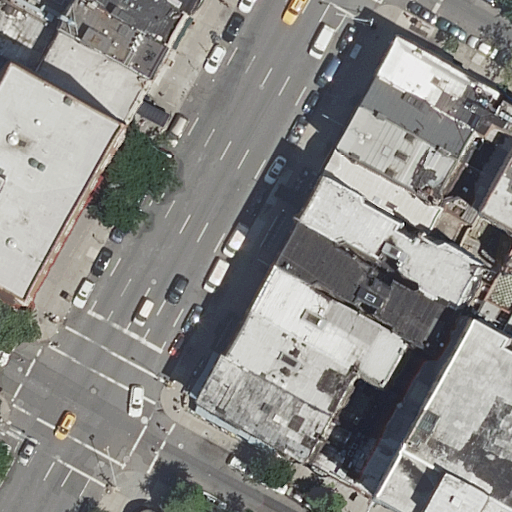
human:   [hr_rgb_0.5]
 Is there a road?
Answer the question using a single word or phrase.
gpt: yes

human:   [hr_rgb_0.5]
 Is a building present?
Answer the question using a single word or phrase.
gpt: yes

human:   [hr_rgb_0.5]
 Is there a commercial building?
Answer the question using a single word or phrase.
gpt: no

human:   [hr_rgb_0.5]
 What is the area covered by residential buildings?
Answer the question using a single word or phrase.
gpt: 4325m2

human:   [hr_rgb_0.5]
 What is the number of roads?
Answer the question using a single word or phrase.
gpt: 4

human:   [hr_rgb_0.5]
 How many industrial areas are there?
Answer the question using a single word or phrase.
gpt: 1

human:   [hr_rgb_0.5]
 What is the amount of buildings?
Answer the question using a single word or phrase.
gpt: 19

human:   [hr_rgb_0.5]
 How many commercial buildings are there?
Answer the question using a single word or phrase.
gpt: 0

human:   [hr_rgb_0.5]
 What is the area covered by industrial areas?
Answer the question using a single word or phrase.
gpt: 1616m2

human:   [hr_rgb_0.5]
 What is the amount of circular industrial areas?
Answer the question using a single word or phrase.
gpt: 0

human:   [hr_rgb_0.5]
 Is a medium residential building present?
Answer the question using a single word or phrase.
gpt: yes

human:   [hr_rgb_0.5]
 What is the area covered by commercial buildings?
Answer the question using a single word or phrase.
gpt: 0m2

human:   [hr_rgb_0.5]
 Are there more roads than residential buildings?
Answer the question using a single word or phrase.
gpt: no

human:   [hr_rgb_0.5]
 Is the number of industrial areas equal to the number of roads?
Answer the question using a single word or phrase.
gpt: no

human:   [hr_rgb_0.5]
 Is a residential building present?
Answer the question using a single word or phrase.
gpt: yes

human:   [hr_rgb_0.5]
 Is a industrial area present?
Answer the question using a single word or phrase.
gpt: yes

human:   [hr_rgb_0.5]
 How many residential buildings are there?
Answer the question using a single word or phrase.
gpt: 19

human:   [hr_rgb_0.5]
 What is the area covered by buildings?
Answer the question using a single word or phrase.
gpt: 4325m2

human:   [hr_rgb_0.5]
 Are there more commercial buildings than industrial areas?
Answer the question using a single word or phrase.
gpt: no

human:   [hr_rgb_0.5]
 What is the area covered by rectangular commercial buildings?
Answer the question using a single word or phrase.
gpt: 0m2

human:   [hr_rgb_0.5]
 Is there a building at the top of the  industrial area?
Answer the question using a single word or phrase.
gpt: yes

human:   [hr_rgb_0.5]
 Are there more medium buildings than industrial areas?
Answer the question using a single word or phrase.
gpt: yes

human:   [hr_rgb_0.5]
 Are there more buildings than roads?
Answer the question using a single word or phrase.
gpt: yes

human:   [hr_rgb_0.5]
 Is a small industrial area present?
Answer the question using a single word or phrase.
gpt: no

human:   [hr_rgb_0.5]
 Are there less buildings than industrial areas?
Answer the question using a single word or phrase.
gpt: no

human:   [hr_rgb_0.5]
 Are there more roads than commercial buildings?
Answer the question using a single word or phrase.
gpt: yes

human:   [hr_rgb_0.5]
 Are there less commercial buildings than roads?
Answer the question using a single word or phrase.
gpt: yes

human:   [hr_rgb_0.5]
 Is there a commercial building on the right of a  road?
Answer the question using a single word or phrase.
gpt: no

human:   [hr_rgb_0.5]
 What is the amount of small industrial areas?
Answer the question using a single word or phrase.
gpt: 0

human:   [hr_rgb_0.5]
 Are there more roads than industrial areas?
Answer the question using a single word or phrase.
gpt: yes

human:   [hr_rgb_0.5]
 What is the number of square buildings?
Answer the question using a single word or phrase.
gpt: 0

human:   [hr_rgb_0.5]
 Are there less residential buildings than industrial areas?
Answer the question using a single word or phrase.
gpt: no

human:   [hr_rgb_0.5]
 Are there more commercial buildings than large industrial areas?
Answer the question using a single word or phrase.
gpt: no

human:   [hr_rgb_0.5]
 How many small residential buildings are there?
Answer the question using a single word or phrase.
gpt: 5

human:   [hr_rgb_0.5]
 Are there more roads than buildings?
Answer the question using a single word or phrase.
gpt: no

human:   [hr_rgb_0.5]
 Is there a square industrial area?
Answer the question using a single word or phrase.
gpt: no

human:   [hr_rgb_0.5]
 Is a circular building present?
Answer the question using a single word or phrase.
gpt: no

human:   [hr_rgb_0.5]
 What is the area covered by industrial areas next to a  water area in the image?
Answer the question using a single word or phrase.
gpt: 0m2

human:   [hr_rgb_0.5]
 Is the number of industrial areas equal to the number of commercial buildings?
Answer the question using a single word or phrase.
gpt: no

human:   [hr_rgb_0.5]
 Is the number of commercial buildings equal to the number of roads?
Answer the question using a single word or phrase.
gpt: no

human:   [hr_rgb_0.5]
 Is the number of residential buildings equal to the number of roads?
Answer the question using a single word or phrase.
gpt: no

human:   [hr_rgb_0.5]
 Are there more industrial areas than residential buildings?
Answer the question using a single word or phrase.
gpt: no

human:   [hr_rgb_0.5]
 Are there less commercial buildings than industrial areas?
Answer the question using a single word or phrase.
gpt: yes

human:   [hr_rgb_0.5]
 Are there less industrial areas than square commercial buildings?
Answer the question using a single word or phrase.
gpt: no

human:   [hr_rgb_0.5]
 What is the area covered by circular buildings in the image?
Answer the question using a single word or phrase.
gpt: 0m2

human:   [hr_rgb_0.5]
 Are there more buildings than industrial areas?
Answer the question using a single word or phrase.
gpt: yes

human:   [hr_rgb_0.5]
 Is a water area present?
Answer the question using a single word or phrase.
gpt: no

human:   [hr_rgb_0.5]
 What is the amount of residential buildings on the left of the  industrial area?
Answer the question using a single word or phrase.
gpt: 6

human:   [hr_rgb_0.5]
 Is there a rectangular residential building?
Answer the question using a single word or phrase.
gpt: yes

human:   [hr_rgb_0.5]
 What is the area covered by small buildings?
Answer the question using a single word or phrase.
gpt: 132m2

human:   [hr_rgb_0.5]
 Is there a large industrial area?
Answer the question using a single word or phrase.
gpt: yes

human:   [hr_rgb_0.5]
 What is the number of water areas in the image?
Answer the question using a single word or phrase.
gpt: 0

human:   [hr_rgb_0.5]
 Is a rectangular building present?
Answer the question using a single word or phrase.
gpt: yes

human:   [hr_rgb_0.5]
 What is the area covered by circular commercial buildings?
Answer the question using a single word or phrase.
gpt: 0m2

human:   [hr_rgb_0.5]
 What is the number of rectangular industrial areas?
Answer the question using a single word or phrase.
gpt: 1

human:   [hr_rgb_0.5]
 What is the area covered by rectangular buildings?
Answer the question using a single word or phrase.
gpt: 2072m2

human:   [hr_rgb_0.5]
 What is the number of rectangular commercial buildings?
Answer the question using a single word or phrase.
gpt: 0

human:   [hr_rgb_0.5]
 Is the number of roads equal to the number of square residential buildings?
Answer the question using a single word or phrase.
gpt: no

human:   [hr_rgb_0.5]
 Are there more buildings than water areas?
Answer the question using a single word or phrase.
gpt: yes

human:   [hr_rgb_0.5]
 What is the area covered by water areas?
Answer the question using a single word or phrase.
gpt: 0m2

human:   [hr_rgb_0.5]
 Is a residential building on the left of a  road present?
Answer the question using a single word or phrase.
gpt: yes

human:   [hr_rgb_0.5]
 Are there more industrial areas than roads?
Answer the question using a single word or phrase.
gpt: no

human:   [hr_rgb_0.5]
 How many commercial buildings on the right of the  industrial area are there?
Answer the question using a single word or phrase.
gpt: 0

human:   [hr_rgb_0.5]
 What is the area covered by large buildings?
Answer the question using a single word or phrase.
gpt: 701m2